Question: You all can see Kendo Resources example <URL>. It's very simple -- you just got an array with options, which Kendo knows -- 'color', 'text' and then bind them by 'value'.
Now imagine another example -- we have a more complex datasource in this format:
'''
{ status: "Busy", value: 1, url1: "/img/overlay_icon_busy.jpeg", url2: "/img/icon_busy.jpeg"}
'''
As you can see, there's only familiar to Kendo is a 'value' field.
This source is a common for appointment template and for editor template. 'text' and 'url2' we shall use for editor (hello again, Multiselect!), 'url1' must be used for template to show some overlay icon.
Problem is that I don't know how to bind this things as resource and make them work -- I've never seen something like this. Can it be done with Kendo and how?
---
Update: maybe this image will help to understand what I'm trying to do.

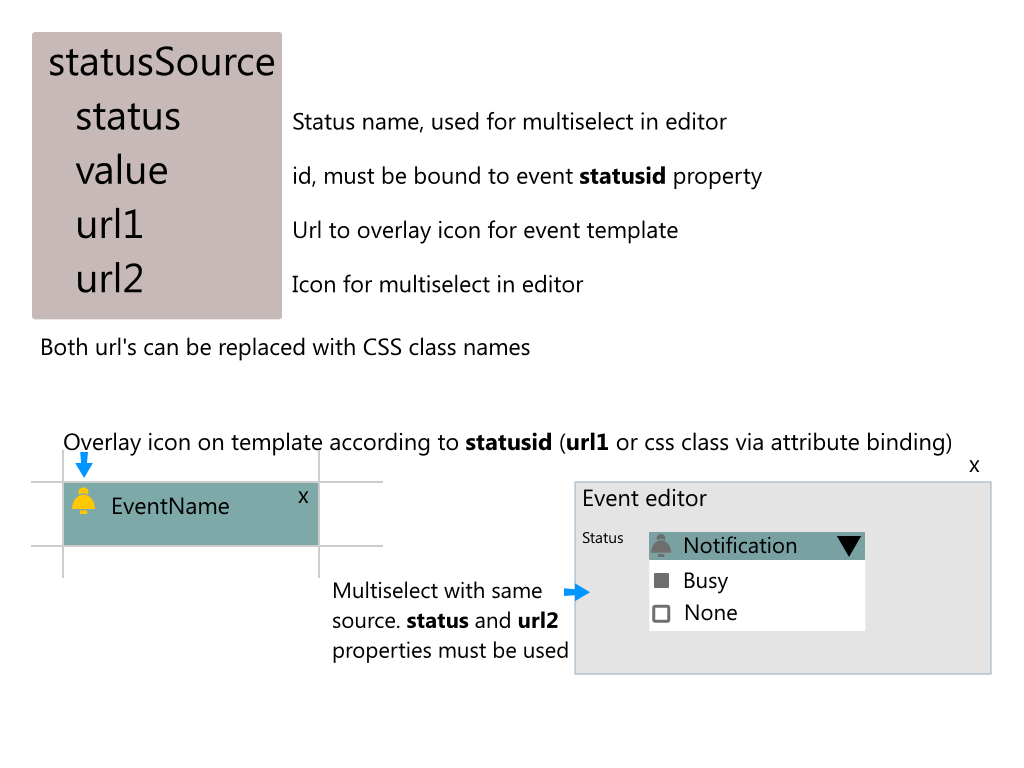
Answer: Solved problem using next approach.
First, I've declared datasource, and then just wrapped it in method, which accepts ID.
And in a template I wrote:
'''
<div class="pre" style="background: url(#: intToStatus(status).img #)"></div>
'''
And it works!